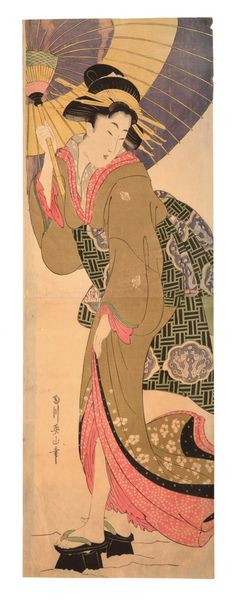
Künstler: Kikukawa Eizan
Standort: Hamburg
Institution: Museum für Kunst und Gewerbe Hamburg
Schlagwörter: umhang, wasser, braun, frau, frisur, kleid, dame, regenschirm, schirm, schnee, rosa, holzschnitt, japan, schuhe, asien, geisha, druckgraphik, druckgrafik, zeit, farbholzschnitt, edo, reproduktionen, druckerzeugnisse, mädchen, ukiyo